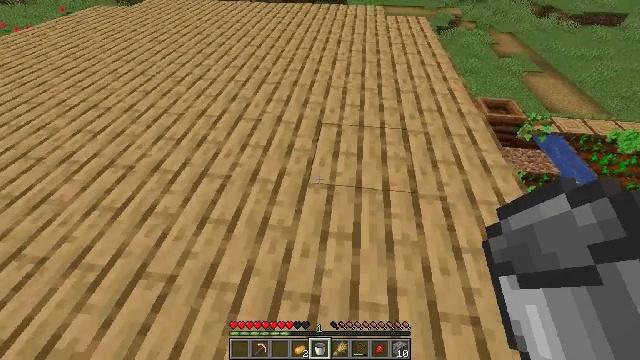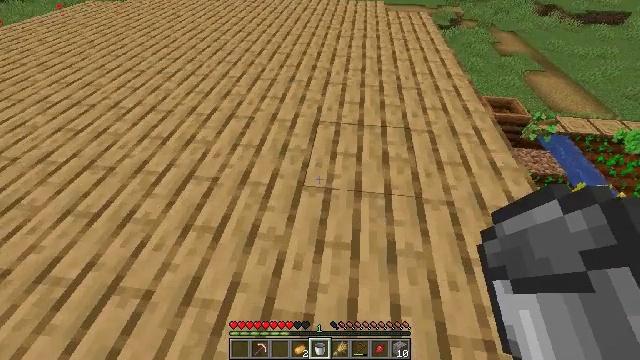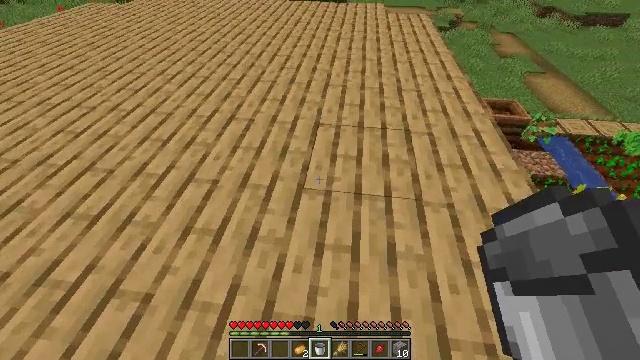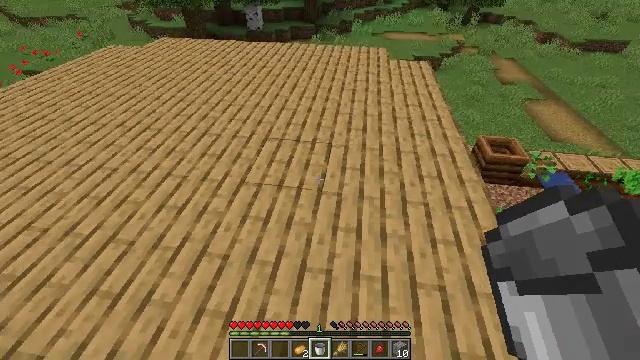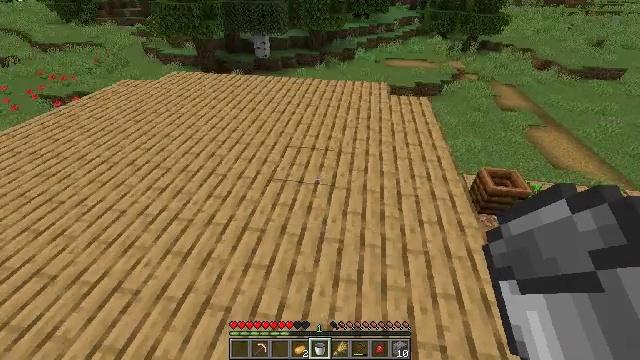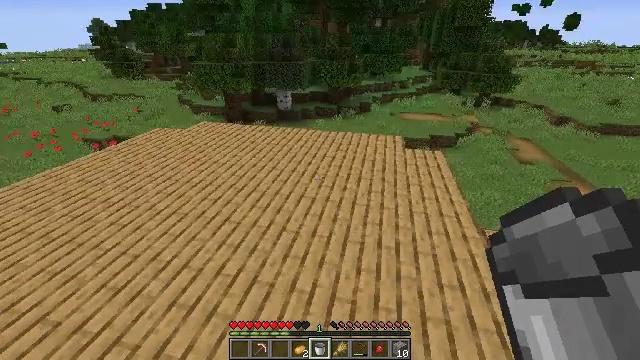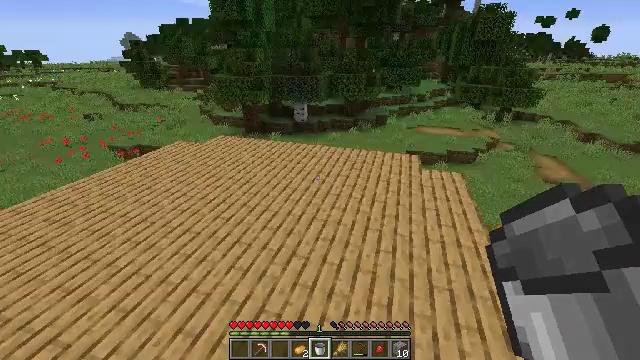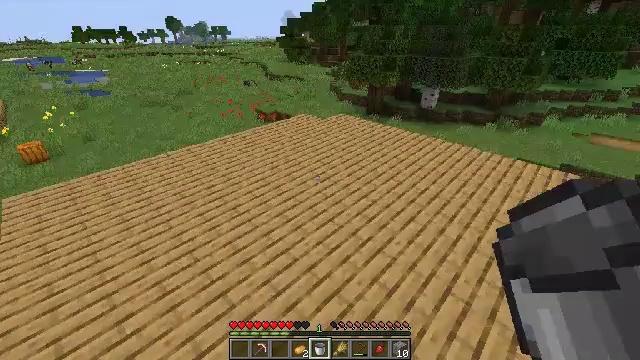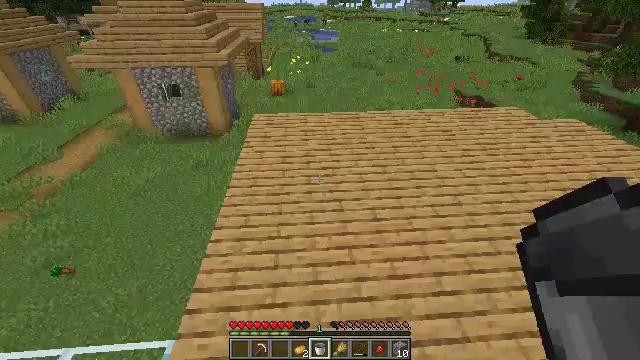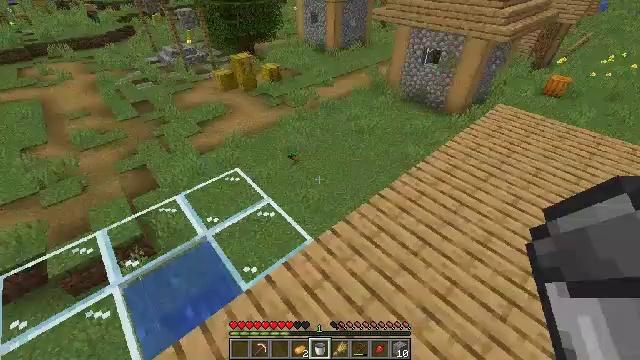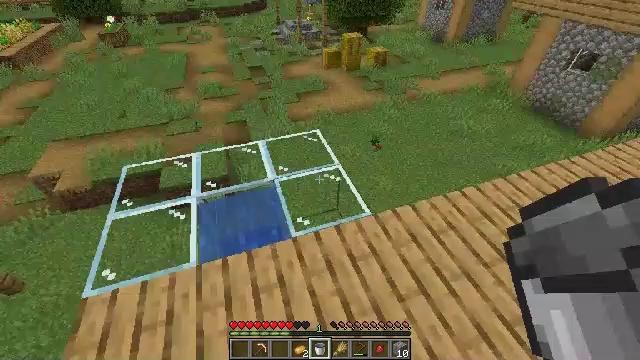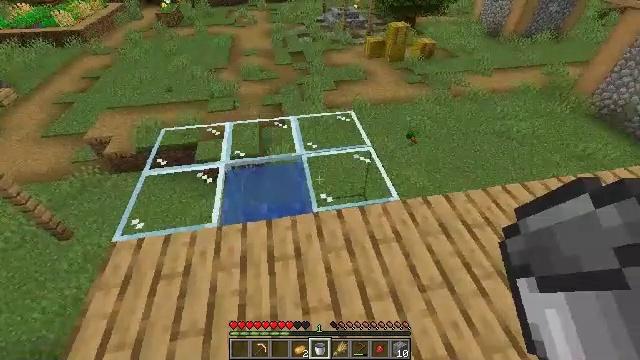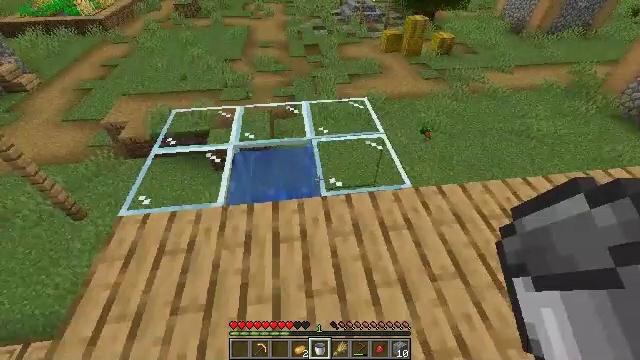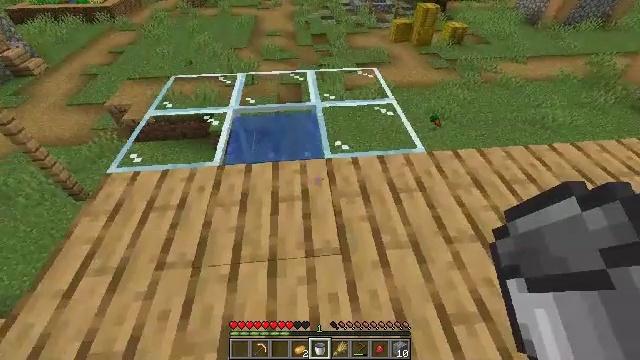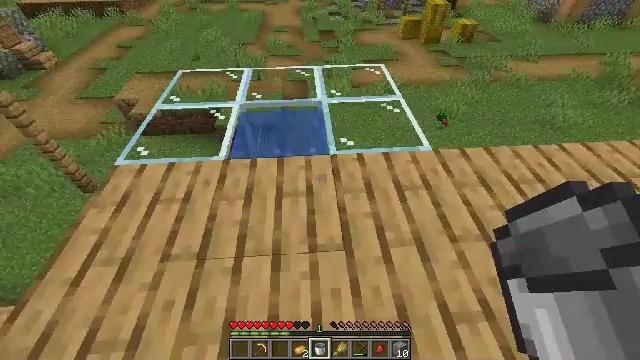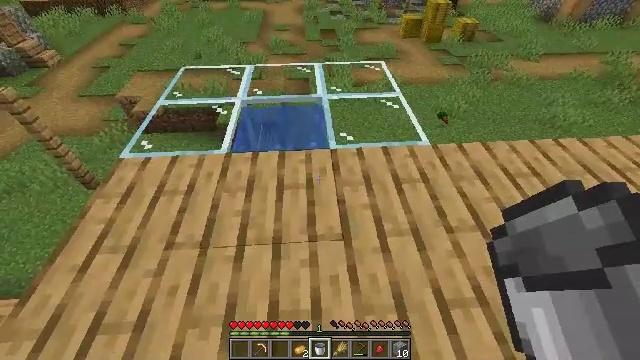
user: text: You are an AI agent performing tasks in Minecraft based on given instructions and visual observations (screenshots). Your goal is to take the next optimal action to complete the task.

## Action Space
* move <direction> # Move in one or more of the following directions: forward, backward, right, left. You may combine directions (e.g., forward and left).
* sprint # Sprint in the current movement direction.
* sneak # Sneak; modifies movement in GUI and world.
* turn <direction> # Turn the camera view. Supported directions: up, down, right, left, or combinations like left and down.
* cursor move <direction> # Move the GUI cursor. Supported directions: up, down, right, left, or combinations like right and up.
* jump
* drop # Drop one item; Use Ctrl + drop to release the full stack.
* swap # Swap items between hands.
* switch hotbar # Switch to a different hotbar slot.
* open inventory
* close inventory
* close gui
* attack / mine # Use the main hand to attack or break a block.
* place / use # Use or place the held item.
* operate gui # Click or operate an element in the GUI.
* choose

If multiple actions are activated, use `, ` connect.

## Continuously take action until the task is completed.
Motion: motion action
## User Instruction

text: Collect cobblestone blocks for construction.
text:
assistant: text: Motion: move forward, jump
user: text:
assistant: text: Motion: move forward, jump
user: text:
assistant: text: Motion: move forward, turn left and up, jump
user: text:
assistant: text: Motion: move forward, turn up, jump
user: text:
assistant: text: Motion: turn left and up
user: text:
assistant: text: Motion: turn left and up
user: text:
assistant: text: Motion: turn left and down
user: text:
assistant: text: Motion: turn left and down
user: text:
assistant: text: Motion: turn left and down
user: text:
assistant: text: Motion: turn left and down
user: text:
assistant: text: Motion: turn left and down
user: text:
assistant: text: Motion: turn left
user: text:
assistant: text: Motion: turn left
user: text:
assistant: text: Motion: turn left
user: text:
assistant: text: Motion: no_op
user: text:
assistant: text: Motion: no_op
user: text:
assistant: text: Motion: no_op
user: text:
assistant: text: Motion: no_op
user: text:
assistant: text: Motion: no_op
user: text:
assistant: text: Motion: turn left
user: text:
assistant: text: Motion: move forward, turn left and down
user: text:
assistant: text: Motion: move forward, turn left and down
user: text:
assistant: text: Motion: move forward
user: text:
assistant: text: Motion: move forward
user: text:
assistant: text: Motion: move forward
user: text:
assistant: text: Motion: move forward
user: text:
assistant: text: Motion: move forward
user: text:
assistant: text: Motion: move forward
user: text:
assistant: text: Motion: move forward
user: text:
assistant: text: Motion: move forward, turn down